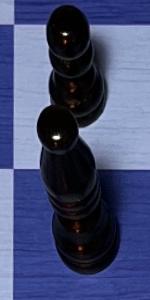
Label: Bishop_Black